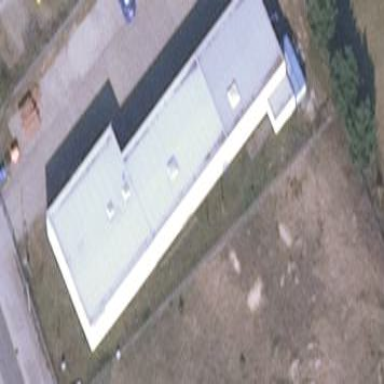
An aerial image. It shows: Emergency service building.